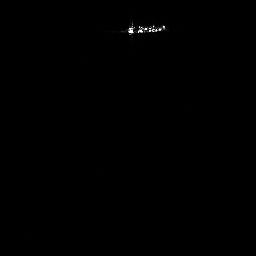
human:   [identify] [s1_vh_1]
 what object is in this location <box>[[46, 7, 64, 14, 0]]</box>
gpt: <ref>1 medium ship at the top</ref>